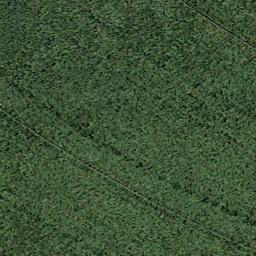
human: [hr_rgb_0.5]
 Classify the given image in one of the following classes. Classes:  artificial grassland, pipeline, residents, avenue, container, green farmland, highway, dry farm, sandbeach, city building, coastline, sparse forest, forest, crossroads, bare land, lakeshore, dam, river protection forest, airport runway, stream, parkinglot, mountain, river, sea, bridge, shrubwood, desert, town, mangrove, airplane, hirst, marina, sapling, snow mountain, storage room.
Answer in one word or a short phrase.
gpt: artificial grassland